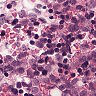
Metastatic tissue present: yes